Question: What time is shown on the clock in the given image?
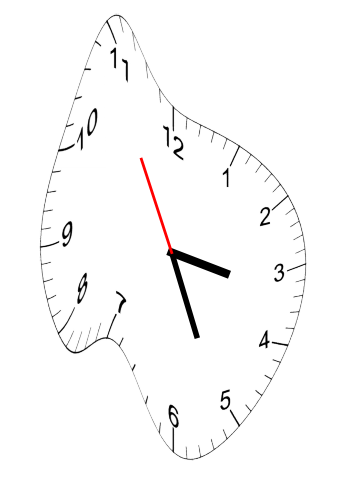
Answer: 03:25:55